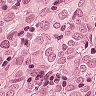
Metastatic tissue present: yes